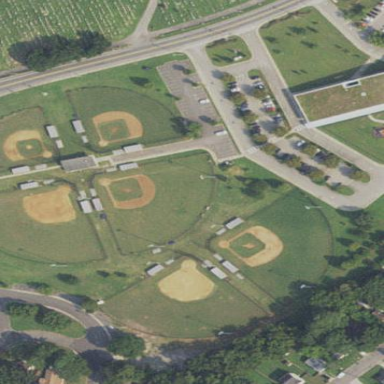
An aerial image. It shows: Chain link fence surrounds baseball pitch with benches for players.